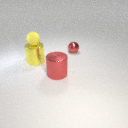
small yellow rubber sphere above large yellow metal cylinder